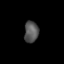
Tissue: skin
Cell type: Epithelial cells
Senescence score: 0.6975
Nuclear area (px): 295
Mean DAPI intensity: 85.868